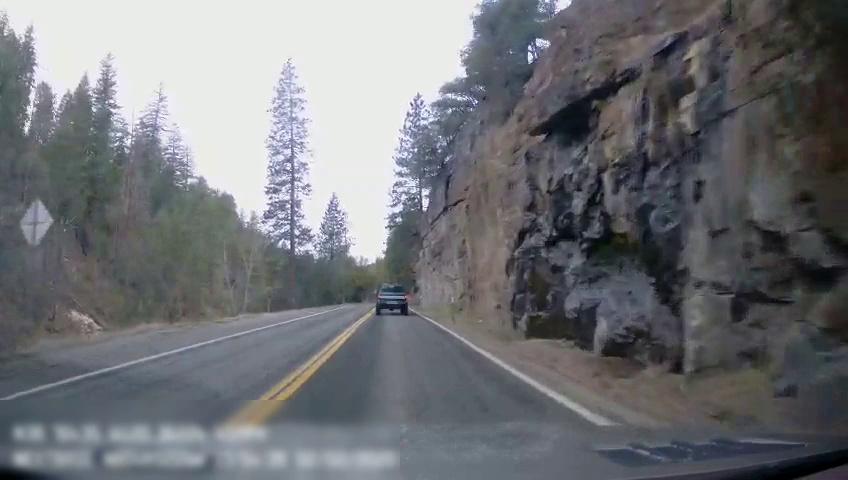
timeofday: Day
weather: Sunny
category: Drivable Space
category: Vehicles | Truck
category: Lanes | Current Lane
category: Lanes | Current Lane
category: Lanes | Alternate Lane